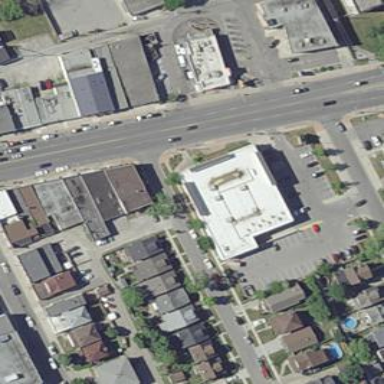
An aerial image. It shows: Building that is pharmacy providing healthcare services.